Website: macys
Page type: delivery-shipping
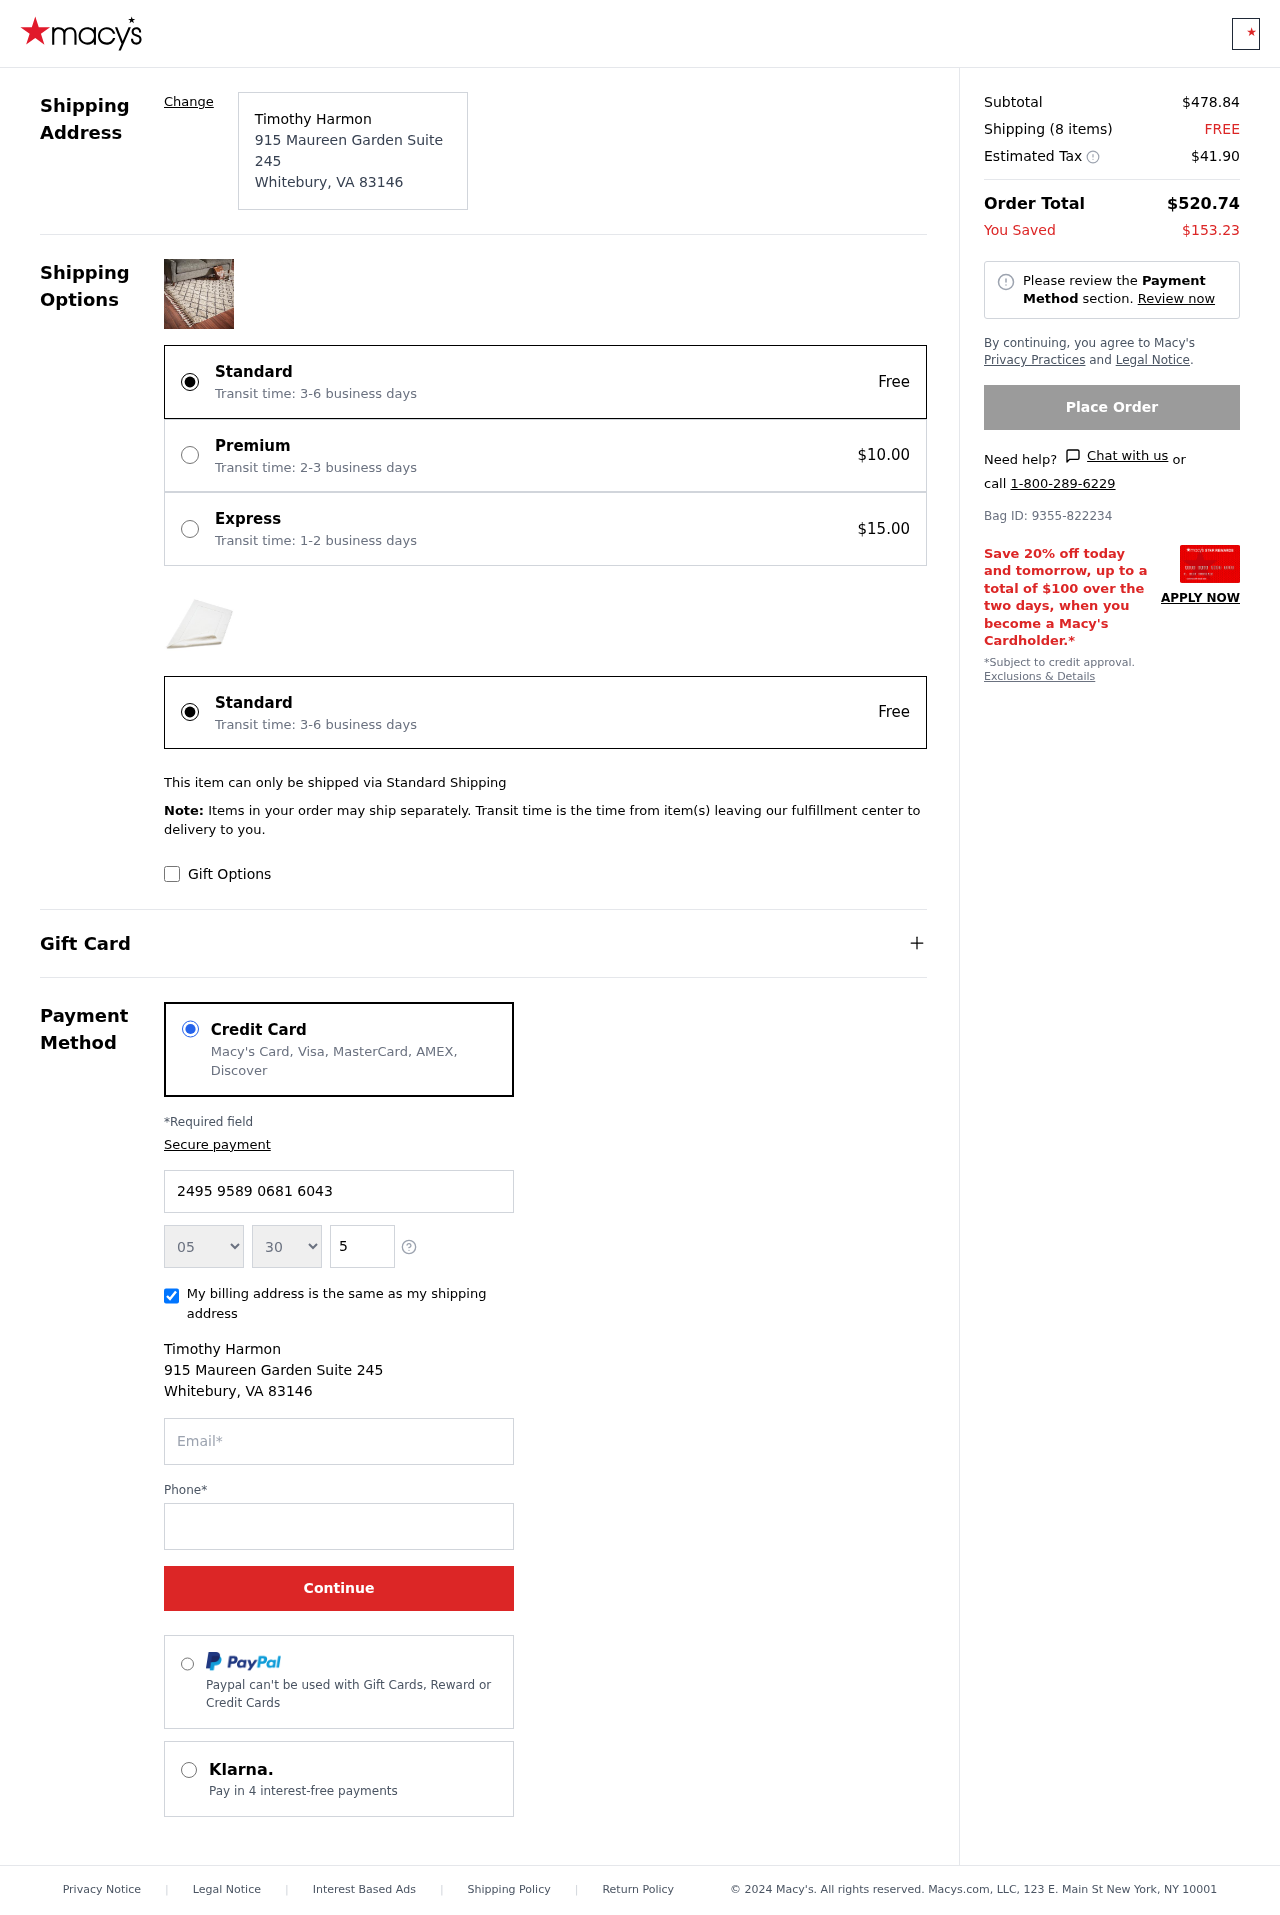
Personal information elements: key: PII_CARD_EXPIRY_MONTH
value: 05
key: PII_CARD_EXPIRY_YEAR
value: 30
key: PII_CITY
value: Whitebury
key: PII_CITY_STATE_ZIP
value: Whitebury, VA 83146
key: PII_FULLNAME
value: Timothy Harmon
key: PII_POSTCODE
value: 83146
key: PII_STATE_ABBR
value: VA
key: PII_STREET
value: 915 Maureen Garden Suite 245
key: PII_CARD_NUMBER
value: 2495 9589 0681 6043
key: PII_CARD_CVV
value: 571
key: PII_EMAIL
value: timothy_harmon@hotmail.com
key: PII_PHONE
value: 4742889484
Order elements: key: ORDER_SUBTOTAL
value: $478.84
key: ORDER_NUM_ITEMS
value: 8
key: ORDER_SHIPPING_COST
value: FREE
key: ORDER_TAX
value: $41.90
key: ORDER_TOTAL
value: $520.74
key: ORDER_SAVINGS
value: $153.23
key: ORDER_BAG_ID
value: Bag ID: 9355-822234